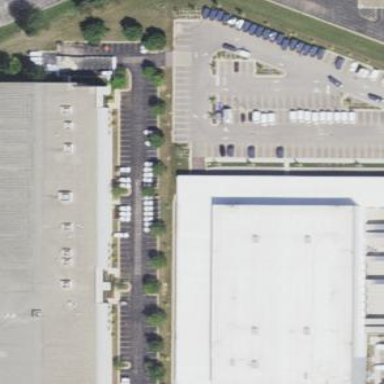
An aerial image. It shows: View of roof of building.